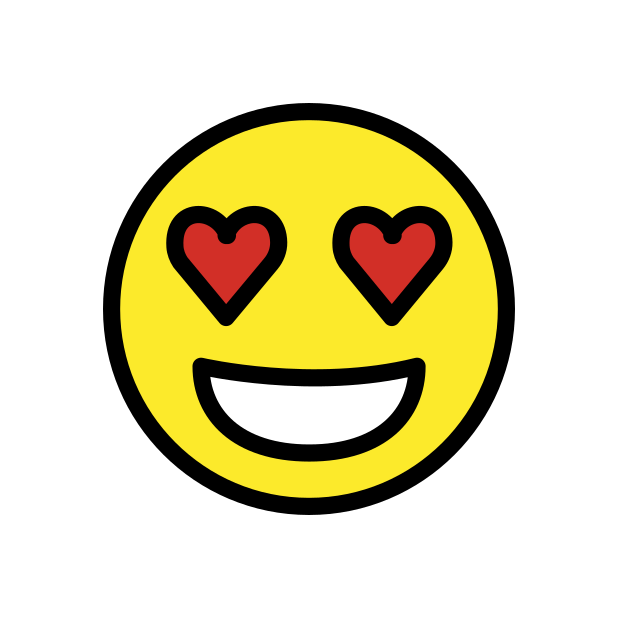
smiling face with heart-eyes